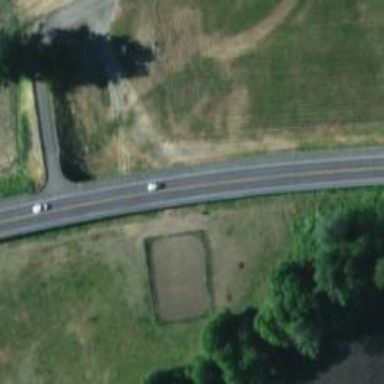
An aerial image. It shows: Bridge with asphalt surface connecting trunk highway with cycle path.